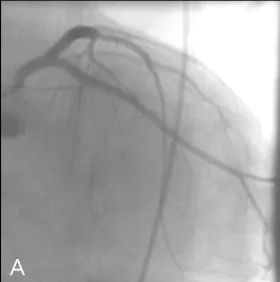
Coronary angiography ruling out relevant coronary artery disease. Left coronary artery: a left anterior oblique projection with caudal.
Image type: radiology (x_ray)